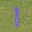
Label: 1